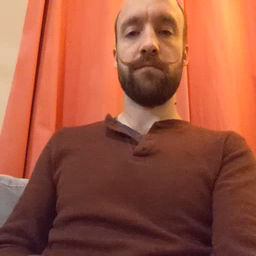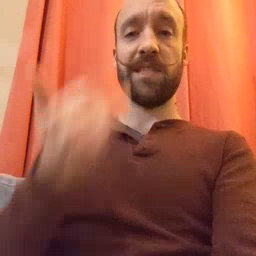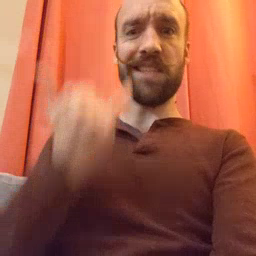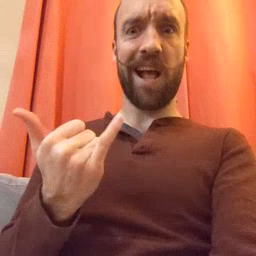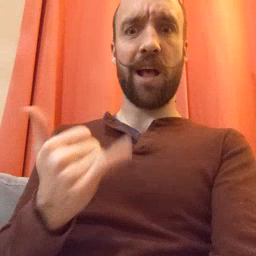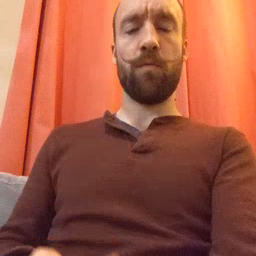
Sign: now